Question: I'm trying to organize file with multiple sequences . In doing so, I'm trying to add the names to a list and add the sequences to a separate list that is parallel with the name list . I figured out how to add the names to a list but I can't figure out how to add the sequences that follow it into separate lists . I tried appending the lines of sequence into an empty string but it appended all the lines of all the sequences into a single string .
all the names start with a '>'
'''
def Name_Organizer(FASTA,output):
import os
import re
in_file=open(FASTA,'r')
dir,file=os.path.split(FASTA)
temp = os.path.join(dir,output)
out_file=open(temp,'w')
data=''
name_list=[]
for line in in_file:
line=line.strip()
for i in line:
if i=='>':
name_list.append(line)
break
else:
line=line.upper()
if all([k==k.upper() for k in line]):
data=data+line
print data
'''
the input file looks like this

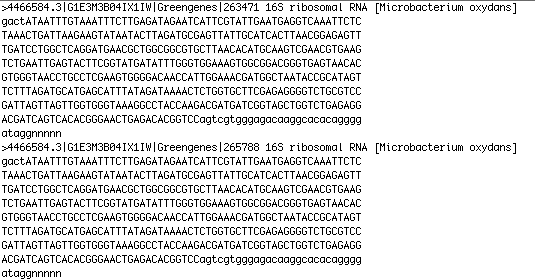
Answer: You need to reset the string when you hit marker lines, like this:
'''
def Name_Organizer(FASTA,output):
import os
import re
in_file=open(FASTA,'r')
dir,file=os.path.split(FASTA)
temp = os.path.join(dir,output)
out_file=open(temp,'w')
data=''
name_list=[]
seq_list=[]
for line in in_file:
line=line.strip()
for i in line:
if i=='>':
name_list.append(line)
if data:
seq_list.append(data)
data=''
break
else:
line=line.upper()
if all([k==k.upper() for k in line]):
data=data+line
print seq_list
'''
Of course, it might also be faster (depending on how large your files are) to use string joining rather than continually appending:
'''
data = []
# ...
data.append(line) # repeatedly
# ...
seq_list.append(''.join(data)) # each time you get to a new marker line
data = []
'''